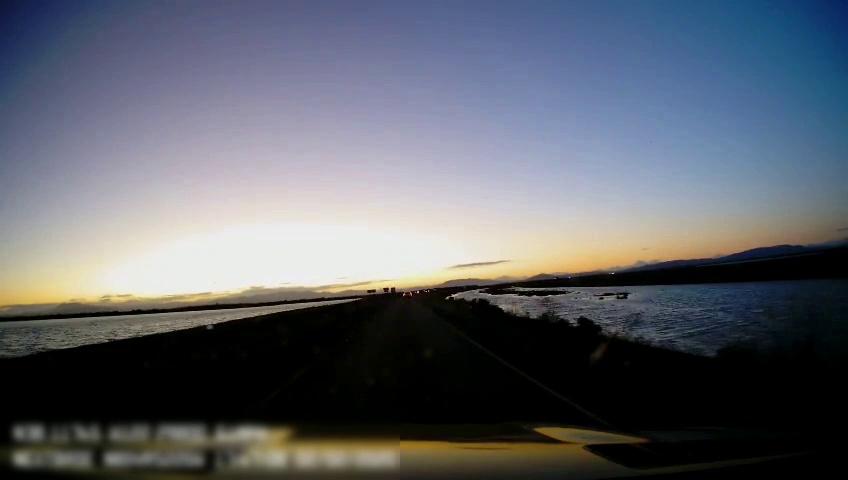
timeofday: Dusk/Dawn/Twilight
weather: Sunny
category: Drivable Space
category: Vehicles | Car
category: Lanes | Current Lane
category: Lanes | Current Lane